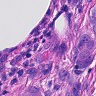
Metastatic tissue present: yes